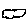
Label: cloud